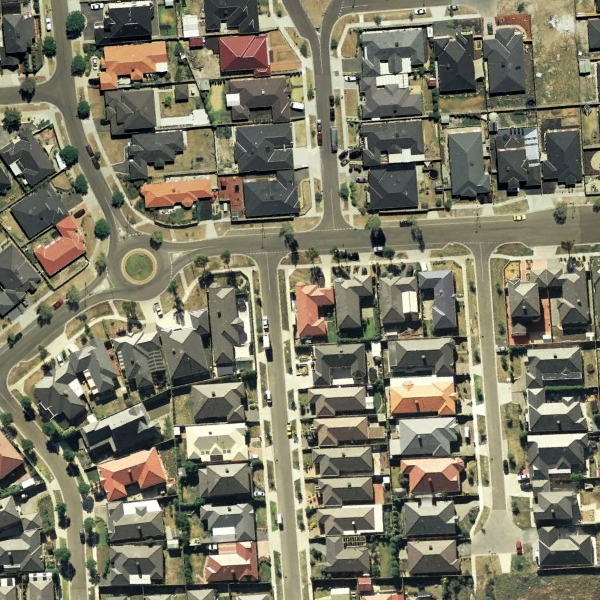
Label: DenseResidential